【题型】填空题　【知识点】向量　【难度】easy
如图，在平行四边形 $ABCD$ 中，$E$ 是对角线 $AC$ 上靠近点 $C$ 的三等分点，点 $F$ 在 $BE$ 上，若 $\overrightarrow{AF} = x\overrightarrow{AB} + \frac{1}{3}\overrightarrow{AD}$，则 $x = \underline{\qquad\qquad}$.

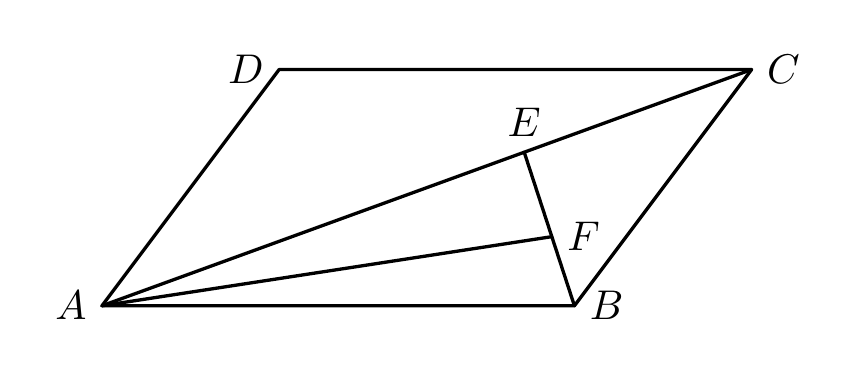
【解答】

【答案】 $\frac{5}{6}$

【分析】 根据向量平行四边形法则及线性运算得 $\overrightarrow{AF} = \left( \frac{2}{3} + \frac{1}{3}\lambda \right)\overrightarrow{AB} + \left( \frac{2}{3} - \frac{2}{3}\lambda \right)\overrightarrow{AD}$，再利用平面向量基本定理建立方程即可求得参数.

【详解】 由题意可知 $\overrightarrow{AE} = \frac{2}{3}\overrightarrow{AC} = \frac{2}{3}(\overrightarrow{AB} + \overrightarrow{AD})$，因为点 $F$ 在 $BE$ 上,

所以 $\overrightarrow{AF} = \lambda\overrightarrow{AB} + (1 - \lambda)\overrightarrow{AE} = \left( \frac{2}{3} + \frac{1}{3}\lambda \right)\overrightarrow{AB} + \left( \frac{2}{3} - \frac{2}{3}\lambda \right)\overrightarrow{AD}$,

所以 $\frac{2}{3} - \frac{2}{3}\lambda = \frac{1}{3}$，所以 $\lambda = \frac{1}{2}$，所以 $x = \frac{2}{3} + \frac{1}{3} \times \frac{1}{2} = \frac{5}{6}$.

故答案为：$\frac{5}{6}$